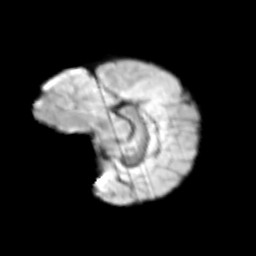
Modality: T2w
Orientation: sagittal
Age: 12
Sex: male
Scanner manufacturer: siemens
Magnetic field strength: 3 T
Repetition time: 3.8 s
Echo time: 0.07 s